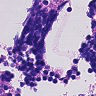
Metastatic tissue present: no